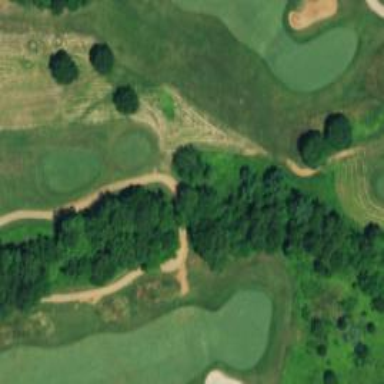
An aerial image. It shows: Service road with bridge used as golf cart path.